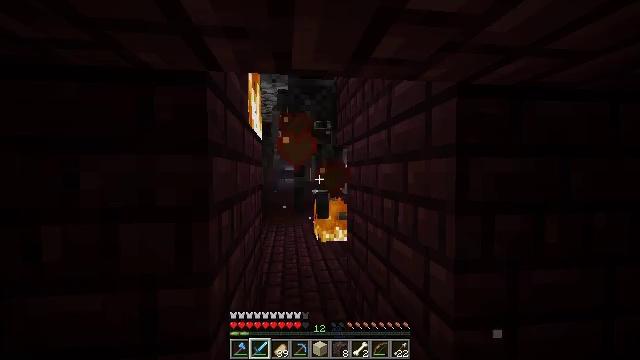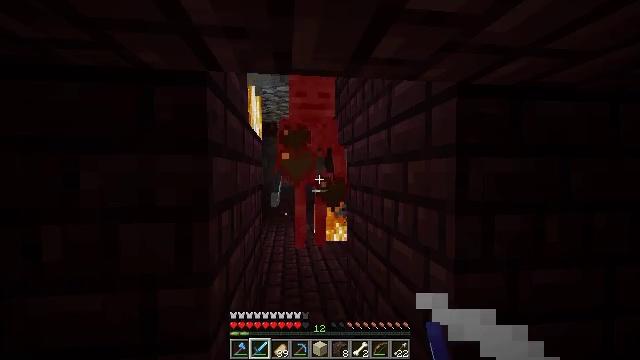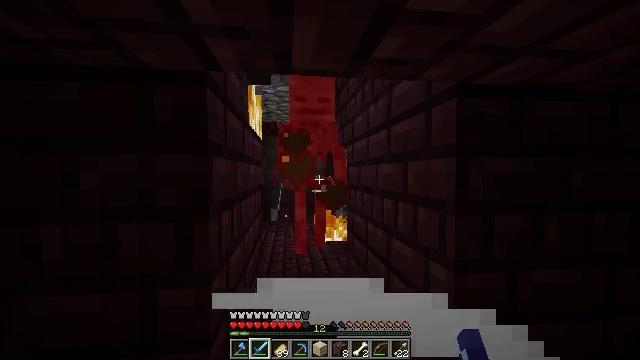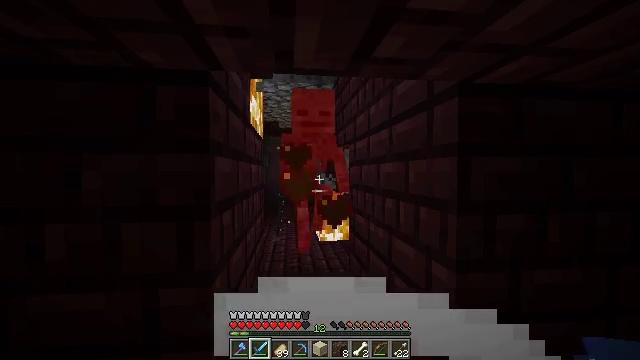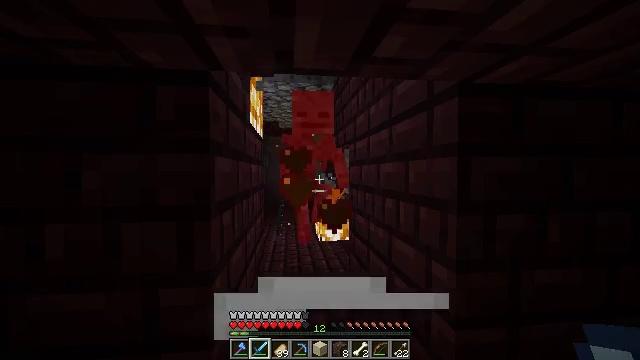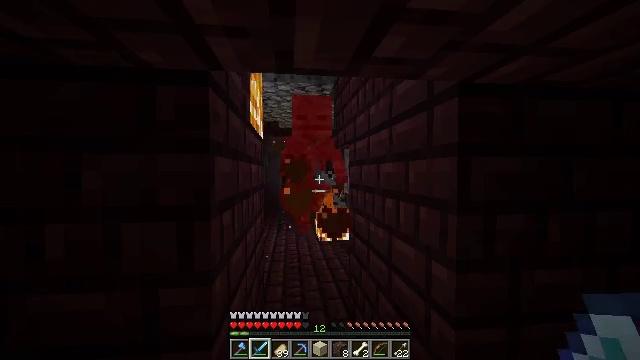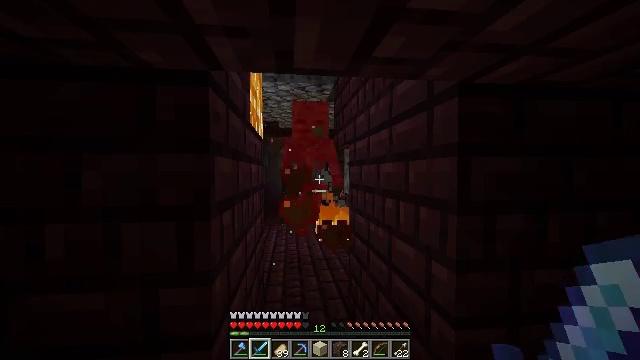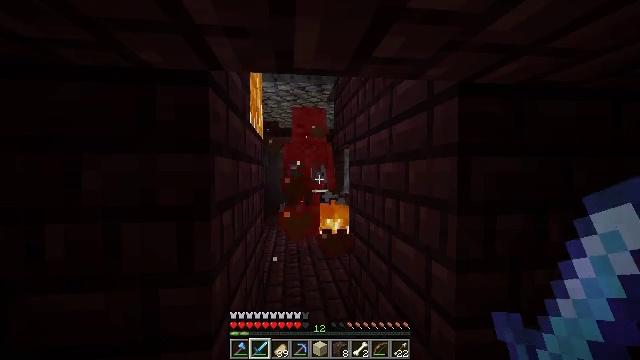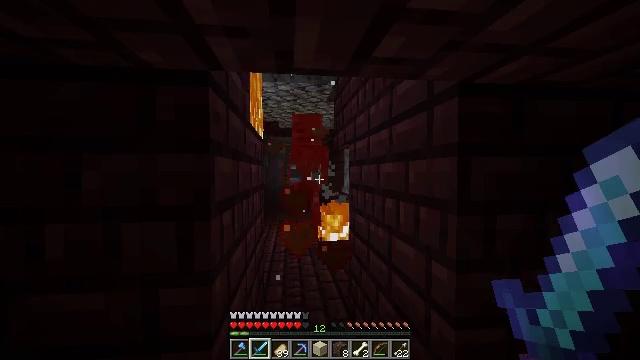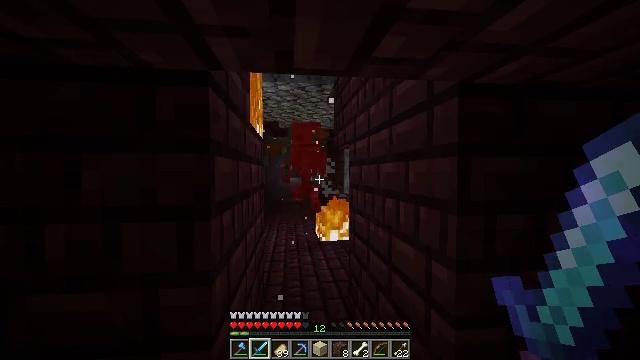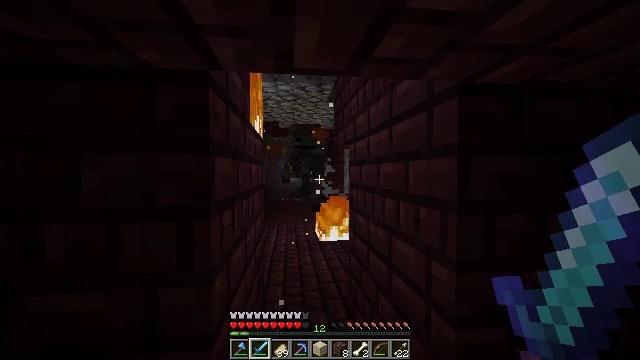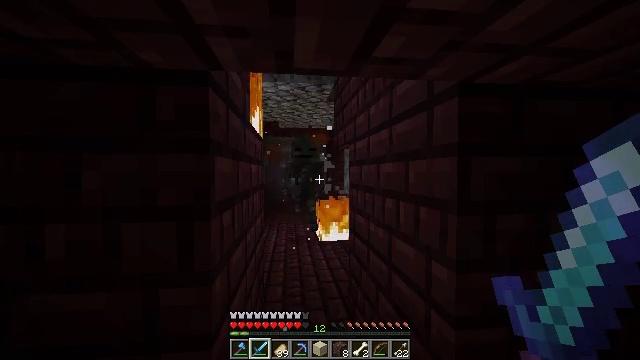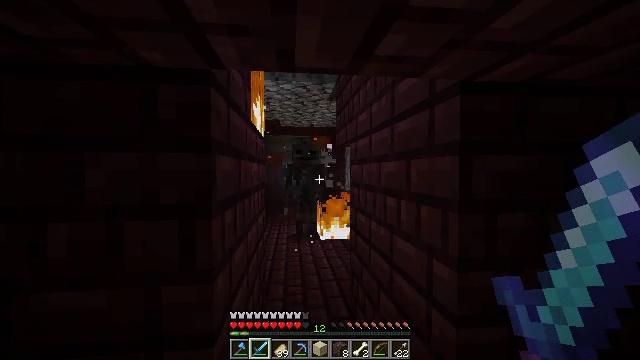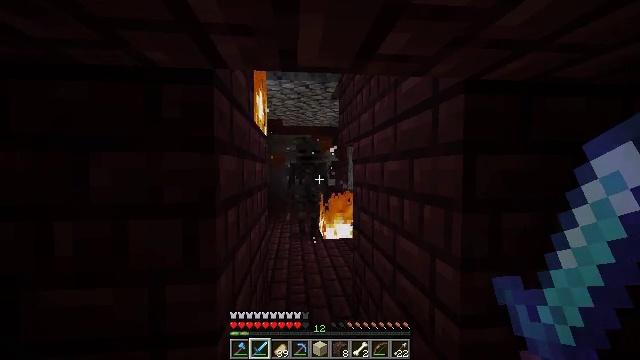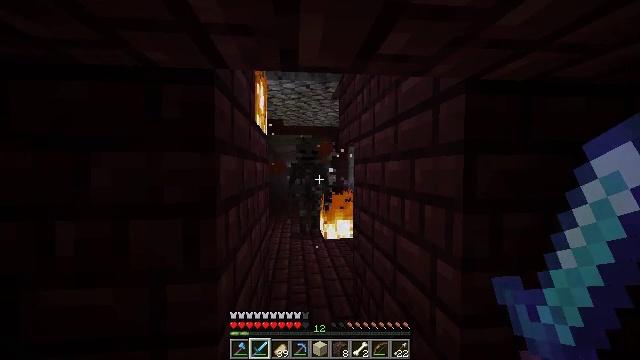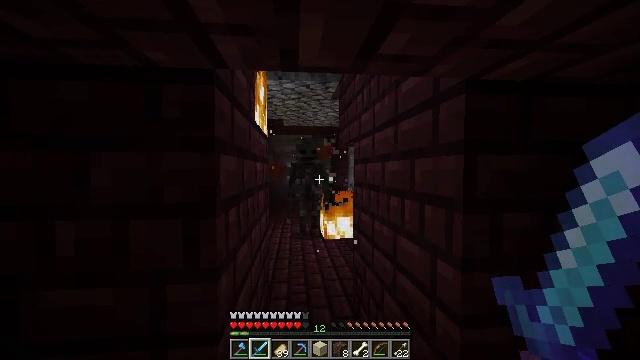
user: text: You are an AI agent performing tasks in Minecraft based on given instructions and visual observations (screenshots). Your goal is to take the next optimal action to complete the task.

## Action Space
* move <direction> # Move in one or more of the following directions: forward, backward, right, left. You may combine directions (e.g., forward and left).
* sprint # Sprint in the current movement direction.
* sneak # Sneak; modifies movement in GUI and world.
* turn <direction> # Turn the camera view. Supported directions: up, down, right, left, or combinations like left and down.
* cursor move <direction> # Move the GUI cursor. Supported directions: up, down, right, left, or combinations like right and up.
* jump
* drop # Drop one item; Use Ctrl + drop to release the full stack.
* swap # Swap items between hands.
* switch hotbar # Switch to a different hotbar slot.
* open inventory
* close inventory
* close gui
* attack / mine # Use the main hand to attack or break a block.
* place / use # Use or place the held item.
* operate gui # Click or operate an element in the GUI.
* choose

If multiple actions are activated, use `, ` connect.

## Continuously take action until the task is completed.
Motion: motion action
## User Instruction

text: Hunt the wither skeleton.
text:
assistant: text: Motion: no_op
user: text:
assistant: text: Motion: no_op
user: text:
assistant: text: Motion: no_op
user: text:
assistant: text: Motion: no_op
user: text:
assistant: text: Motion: no_op
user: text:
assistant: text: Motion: no_op
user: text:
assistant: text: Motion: no_op
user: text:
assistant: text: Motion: no_op
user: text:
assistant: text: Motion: no_op
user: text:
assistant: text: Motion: no_op
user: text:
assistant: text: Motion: no_op
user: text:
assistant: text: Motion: no_op
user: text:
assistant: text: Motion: no_op
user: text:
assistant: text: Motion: no_op
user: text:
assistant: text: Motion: no_op
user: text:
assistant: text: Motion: no_op
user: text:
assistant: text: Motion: no_op
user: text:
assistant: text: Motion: no_op
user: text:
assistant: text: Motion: no_op
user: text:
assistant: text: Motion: no_op
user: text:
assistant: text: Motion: no_op
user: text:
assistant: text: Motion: no_op
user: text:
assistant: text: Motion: no_op
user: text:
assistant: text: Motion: no_op
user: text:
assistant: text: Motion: no_op
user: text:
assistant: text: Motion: no_op
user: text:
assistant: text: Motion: no_op
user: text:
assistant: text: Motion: no_op
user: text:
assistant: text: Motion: no_op
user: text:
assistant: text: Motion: no_op